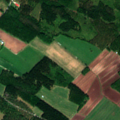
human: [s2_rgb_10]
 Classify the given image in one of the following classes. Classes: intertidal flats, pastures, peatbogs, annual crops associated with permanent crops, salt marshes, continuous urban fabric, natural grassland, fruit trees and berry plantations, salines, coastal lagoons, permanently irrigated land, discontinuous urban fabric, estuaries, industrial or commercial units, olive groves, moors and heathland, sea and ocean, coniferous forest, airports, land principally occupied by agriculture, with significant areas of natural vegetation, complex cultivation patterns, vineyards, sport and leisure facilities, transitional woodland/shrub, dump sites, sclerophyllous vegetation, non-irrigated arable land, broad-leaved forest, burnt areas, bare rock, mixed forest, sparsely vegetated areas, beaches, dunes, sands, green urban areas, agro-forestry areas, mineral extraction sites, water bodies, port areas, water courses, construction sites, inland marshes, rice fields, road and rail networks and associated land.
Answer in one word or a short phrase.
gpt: non-irrigated arable land, land principally occupied by agriculture, with significant areas of natural vegetation, mixed forest